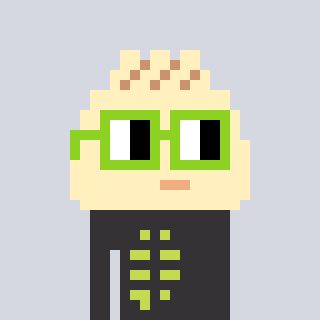
a pixel art character with square light green glasses, a porkbao-shaped head and a grayscale-colored body on a cool background